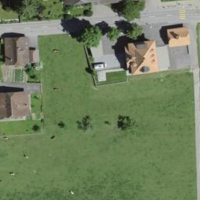
EUNIS habitat code: 25
Species observed at this site:
Prunus padus